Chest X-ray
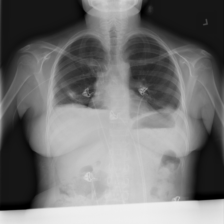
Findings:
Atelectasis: positive
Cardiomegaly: negative
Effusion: positive
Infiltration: negative
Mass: negative
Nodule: negative
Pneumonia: negative
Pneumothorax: negative
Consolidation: negative
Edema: negative
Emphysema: negative
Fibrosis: negative
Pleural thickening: negative
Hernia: negative